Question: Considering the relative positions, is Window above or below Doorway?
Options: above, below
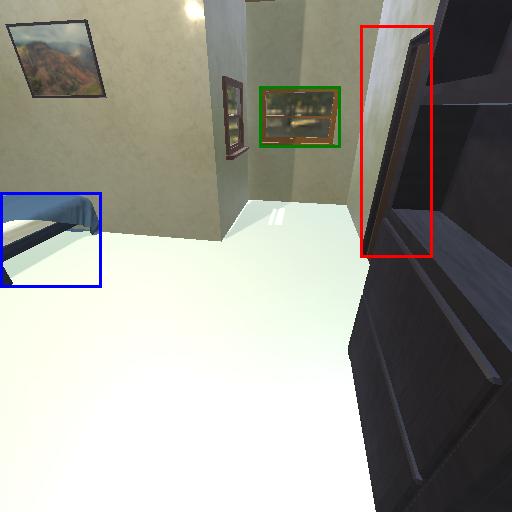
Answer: above